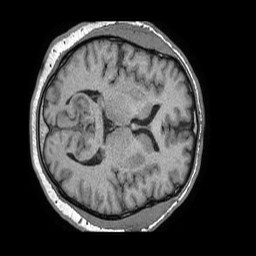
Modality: T1w
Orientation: axial
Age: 55
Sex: male
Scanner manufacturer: philips
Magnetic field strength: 1.5 T
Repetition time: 0.007715 s
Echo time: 0.003573 s